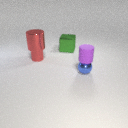
large red metal cylinder to the left of small purple rubber cylinder